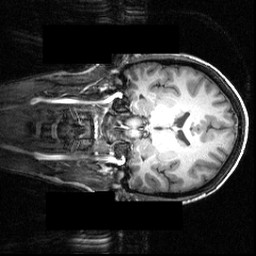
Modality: T1w
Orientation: coronal
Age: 20
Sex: female
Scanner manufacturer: siemens
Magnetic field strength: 3.951 T
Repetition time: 1.5 s
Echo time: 0.00335 s